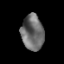
Tissue: lung
Cell type: Epithelial cells
Senescence score: 0.206
Nuclear area (px): 771
Mean DAPI intensity: 108.497